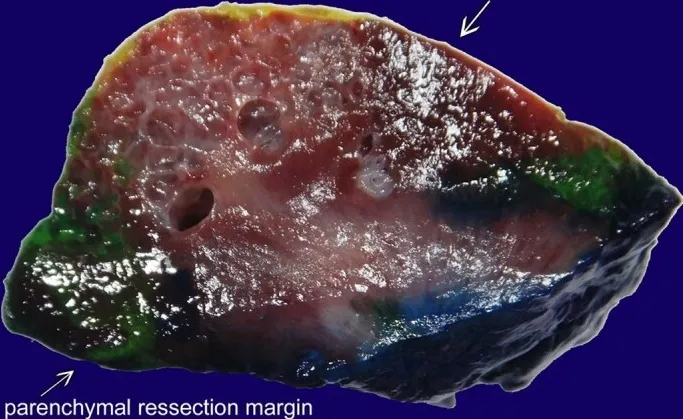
Gross image of the partial nephrectomy specimen. Cross section reveals a brown multi-loculated cystic mass (1.8x1.5x1.1 cm). The cysts have smooth and glistening walls and no excrescences (scale bar = 1 cm).
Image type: medical_photograph (other_medical_photograph)